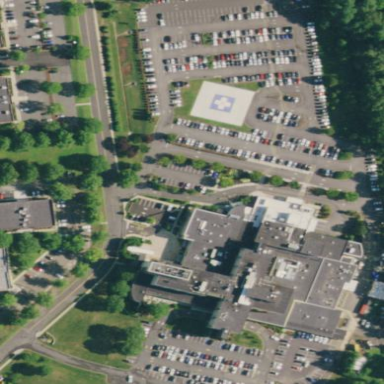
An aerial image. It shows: Hospital providing healthcare services.